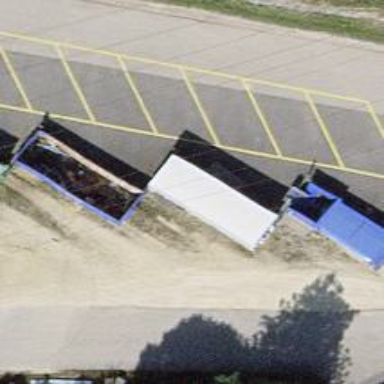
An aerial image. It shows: Recycling centre providing amenities for recycling.